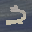
Label: 2